Aerial crown-view tile of a tropical tree (Barro Colorado Island, Panama), acquired 20241216:
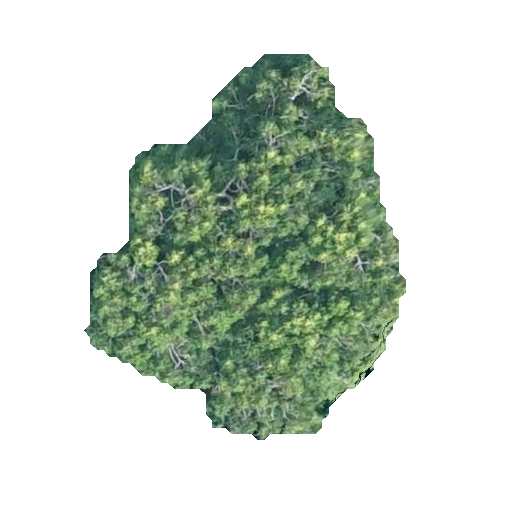
Species: Guatteria lucens
GBIF accepted scientific name: Guatteria lucens
Crown area: 117.665 m²